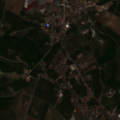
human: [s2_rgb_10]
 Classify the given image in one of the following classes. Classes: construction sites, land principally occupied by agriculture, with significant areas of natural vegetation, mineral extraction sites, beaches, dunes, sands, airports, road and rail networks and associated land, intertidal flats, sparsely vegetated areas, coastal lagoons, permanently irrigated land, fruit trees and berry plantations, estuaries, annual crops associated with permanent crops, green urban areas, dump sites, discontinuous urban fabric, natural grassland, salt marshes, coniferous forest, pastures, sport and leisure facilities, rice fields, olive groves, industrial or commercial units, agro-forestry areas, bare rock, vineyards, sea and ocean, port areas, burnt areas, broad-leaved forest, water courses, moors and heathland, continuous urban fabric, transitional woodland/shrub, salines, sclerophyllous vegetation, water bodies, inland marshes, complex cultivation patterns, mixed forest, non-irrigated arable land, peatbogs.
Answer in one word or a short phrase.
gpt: discontinuous urban fabric, olive groves, complex cultivation patterns